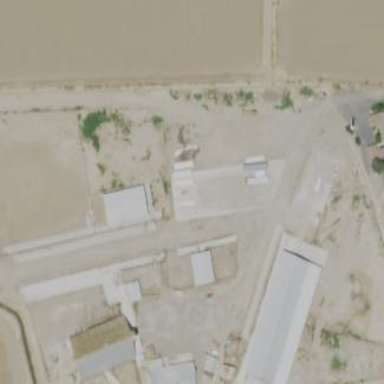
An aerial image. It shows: Farmyard area.